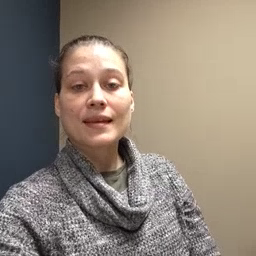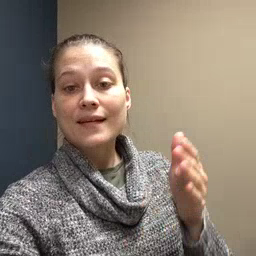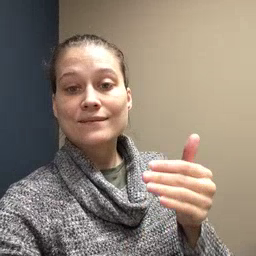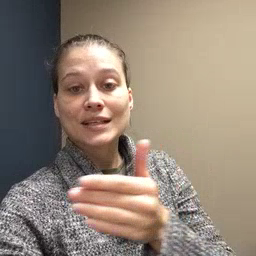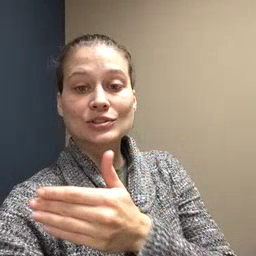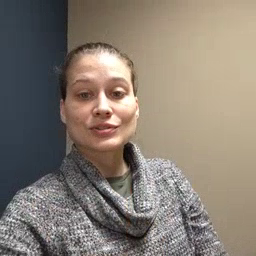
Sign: fish